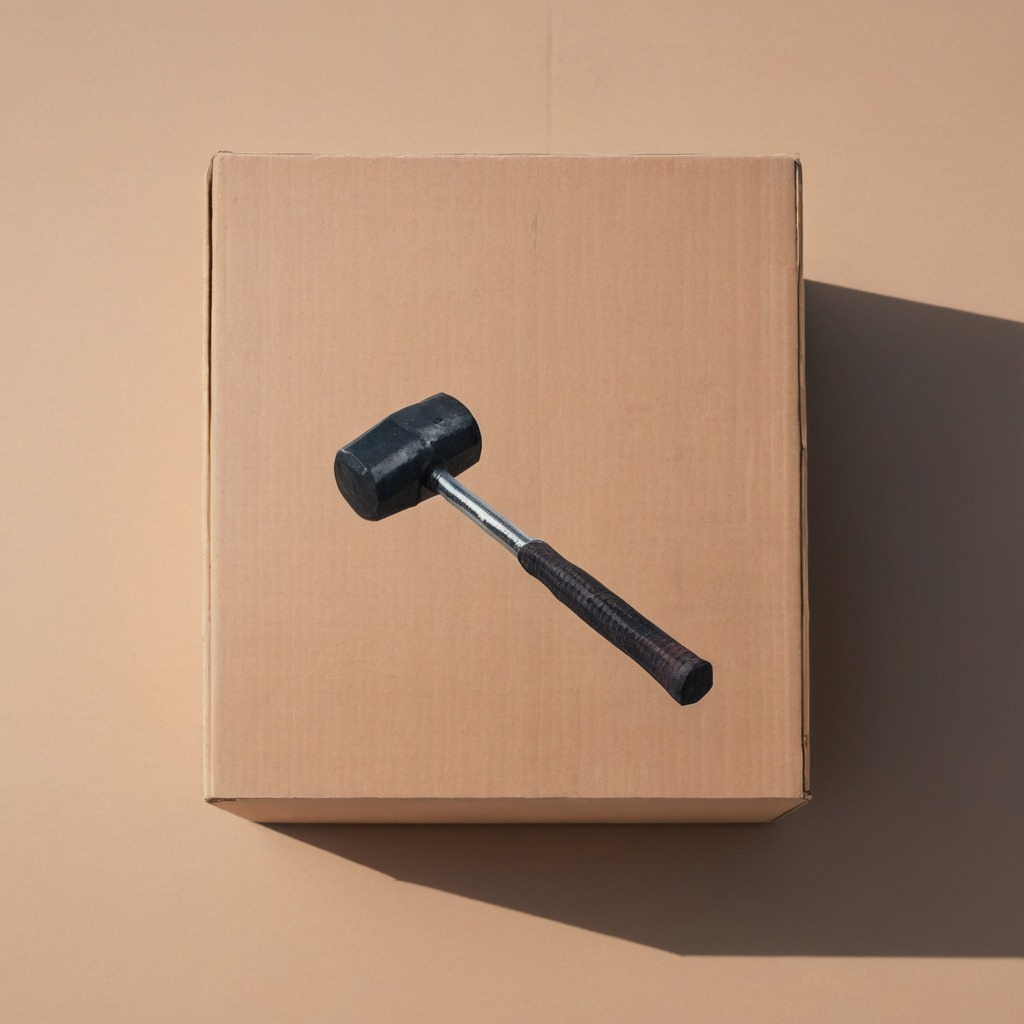
A hammer lies on the cardboard box surface in an outdoor workshop during daytime bright natural light soft shadows slightly creased but